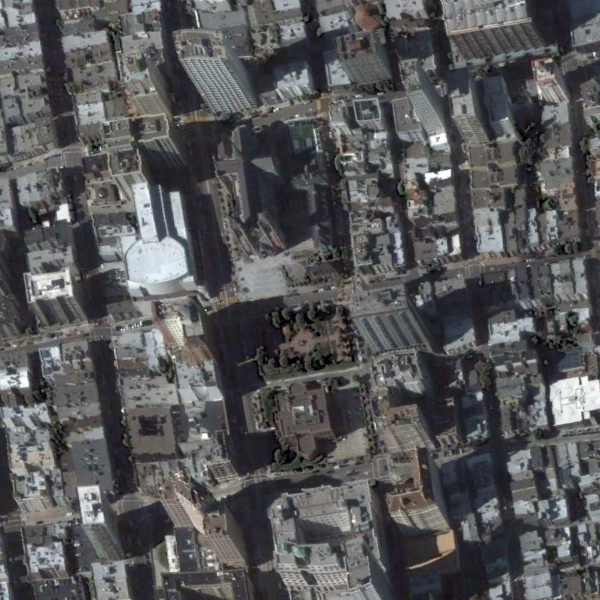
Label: Commercial